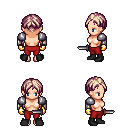
a pixel art fantasy rpg character, female body template, human, light skin, steel arm armor, red pants, white blonde parted hairstyle, gold gloves, black shoes, dagger, four views (front, back, left, right), 2x2 character sprite sheet, small pixel art, hard edges, no anti-aliasing